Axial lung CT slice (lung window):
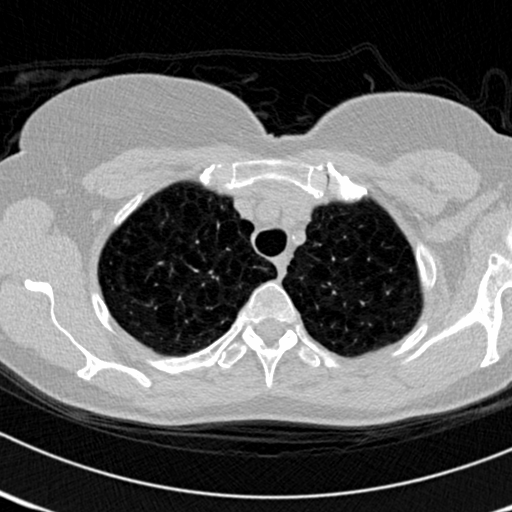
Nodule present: no